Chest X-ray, AP view. Patient: 33 years old, sex M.
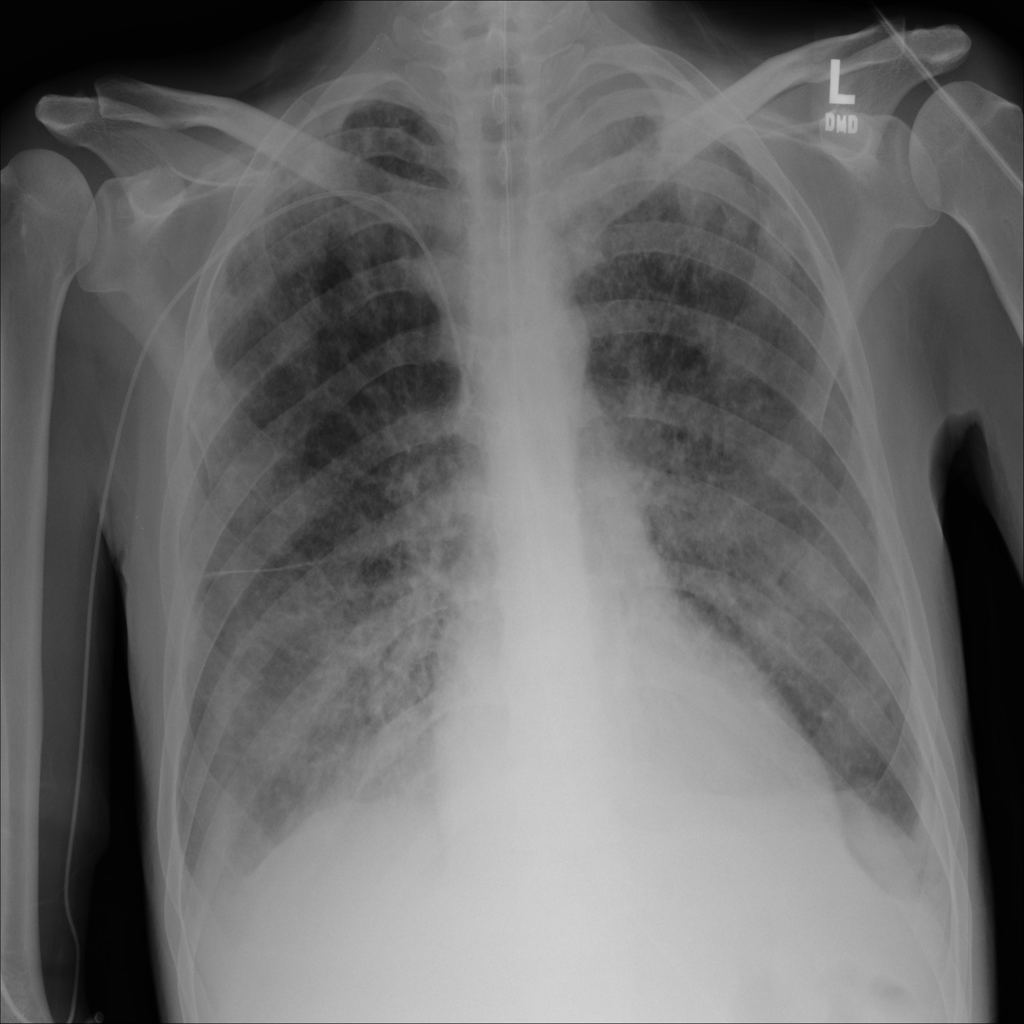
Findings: Consolidation, Effusion